Aerial crown-view tile of a tropical tree (Barro Colorado Island, Panama), acquired 20250124:
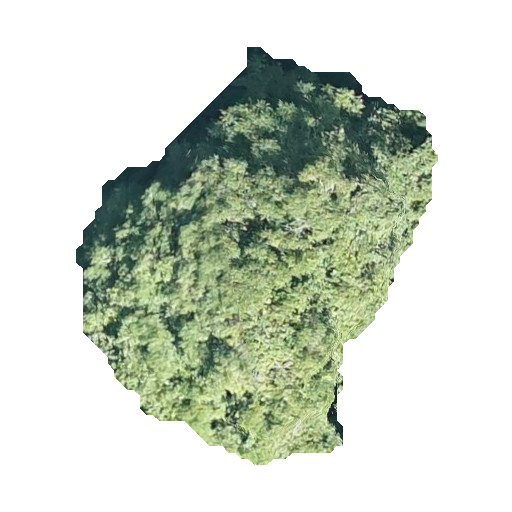
Species: Handroanthus guayacan
GBIF accepted scientific name: Handroanthus guayacan
Crown area: 143.223 m²